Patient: sex M, age 74
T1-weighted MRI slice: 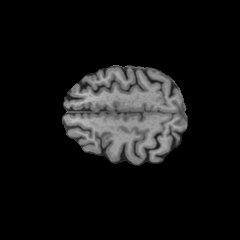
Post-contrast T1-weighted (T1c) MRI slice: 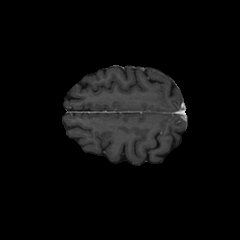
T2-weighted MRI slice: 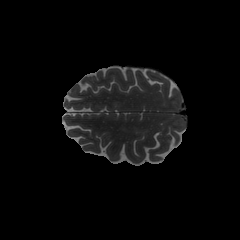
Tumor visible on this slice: no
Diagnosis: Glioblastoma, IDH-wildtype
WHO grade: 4